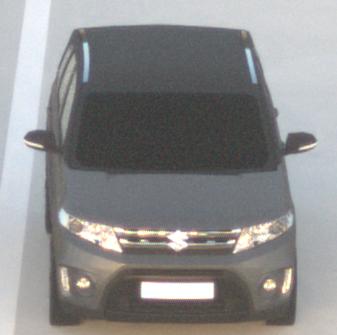
Make: Suzuki
Model: Vitara 1.6
Detailed model: Vitara (LY)
Model produced from: 2015/04
Model produced until: 2018/08
Doors: 5
Color: gray
Road condition: dry road
Daytime: sunrise or sunset
Contrast: low contrast